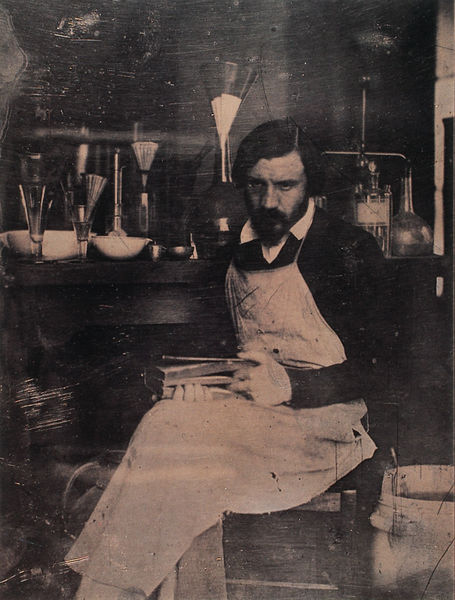
Titel: Portrait de Charles Choiselat; Porträt des Charles Choiselat
Künstler: Marie Charles Isidore Choiselat
Institution: Paris, Musée Carnavalet
Schlagwörter: hand, mann, weiß, sitzen, bar, finger, glas, grau, mund, nase, raum, schwarz, stuhl, tisch, zimmer, blick, bart, flasche, flaschen, gläser, hemd, kellner, tresen, augen, gesicht, halten, kragen, schale, schüssel, bildnis, hände, portrait, porträt, spiegelung, haare, sitzend, stoff, scheitel, arbeit, krug, schürze, bücher, man, hocker, sepia, ernst, lesen, metall, foto, fotografie, photographie, buch, denken, schwarzweiss, künstler, kittel, kiste, fass, pinsel, zwickel, wissenschaftler, photo, werkstatt, kolben, trichter, schüsseln, eimer, chemie, wissenschaft, labor, versuch, experiment, glasbläser, mine, apotheker, physik, reagenzglas, chemiker, atleier, apparate, menue, filter, curie, glaser, bezelius, chemieker, beecroft, glasmacher, krageen, spiegel##, lesender kellner, kelnner, schemiker